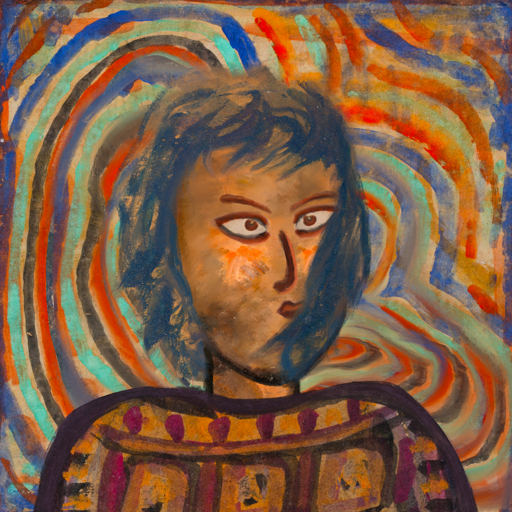
Background: Sisters, Head And Neck Side: Gypsy_Queen, Face Side: Roy_Bahadur, Bust: Doll, Hair Side: In_The_Sun, Head Accessory: Blank, Second Necklace: Blank, Necklace: Blank, Baby: Blank